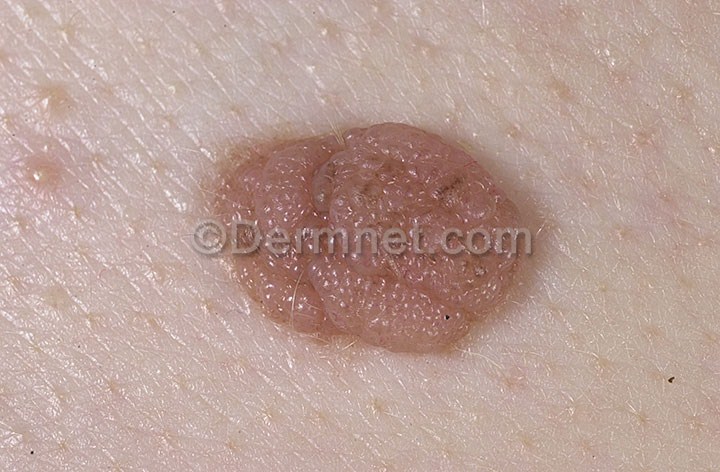
Disease: Melanoma Skin Cancer Nevi and Moles